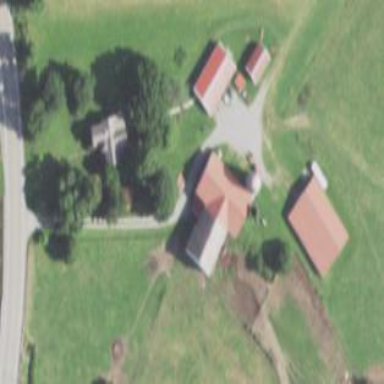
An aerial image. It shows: Farmyard area.